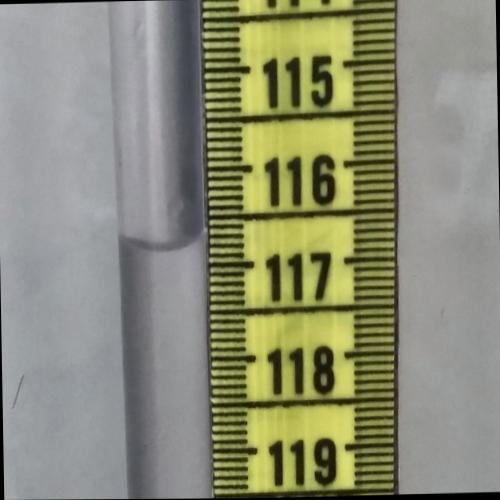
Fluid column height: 116.8 cm